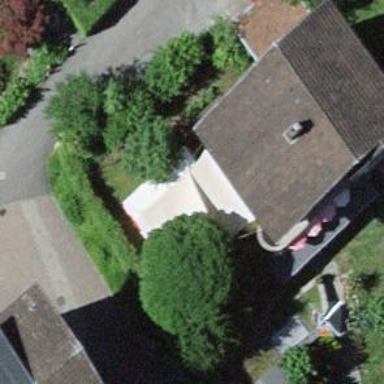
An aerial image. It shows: Detached building.